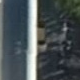
Vehicle type: Car